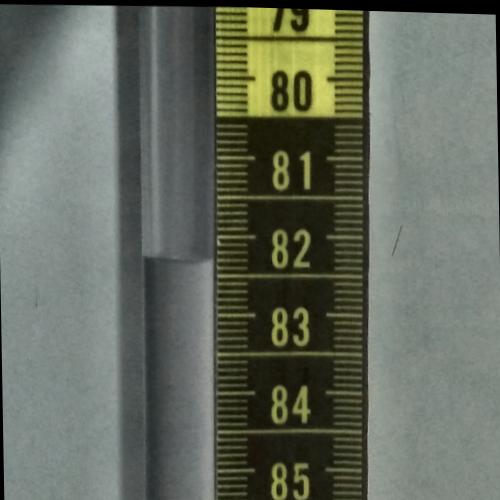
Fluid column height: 82.3 cm